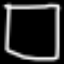
Label: square